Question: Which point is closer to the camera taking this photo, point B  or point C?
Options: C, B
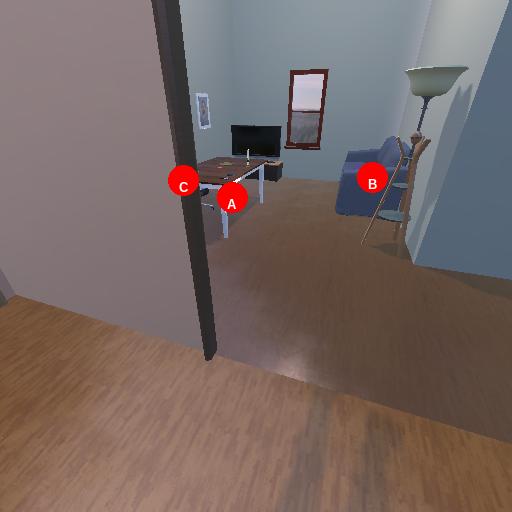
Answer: C